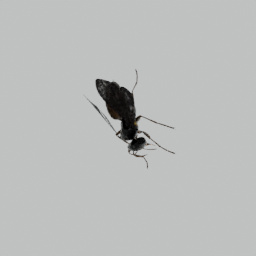
Label: animals